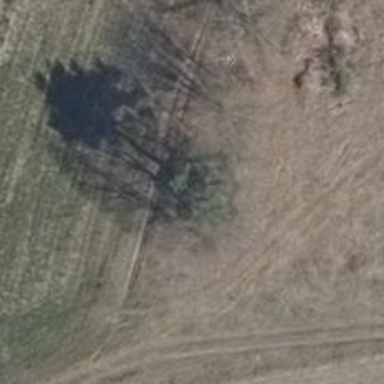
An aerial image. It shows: Row of trees in natural setting.